Question: I'm currently learning WPF, DataContexts & DataBinding. My goal is to have a Taskbar task (using NotifyIconWpf) that has a continuous thread running the background to monitor a network.
I've managed to get a UI element (shown in screenshot) bound to the ProgramClock class, but it does not update when the ProgramClock changes, most likely because something in the INotifyPropertyChanged parameters are wrong.
The closest similar problem I've found is <URL> however I haven't been able to figure out what to change the DataPath in the XAML, or how to make INotifyPropertyChanged work properly.

'''
public class ProgramClock : INotifyPropertyChanged
{
private DateTime _myTime;
public event PropertyChangedEventHandler PropertyChanged;
private ClockController clockController;
public ProgramClock()
{
this._myTime = DateTime.Now;
clockController = new ClockController();
MessageBox.Show("created new clock");
}
public DateTime MyTime
{
get
{
return this._myTime;
}
set
{
if (_myTime == value) return;
_myTime = value;
//System.Windows.Forms.MessageBox.Show(PropertyChanged.ToString());
if (PropertyChanged != null)
PropertyChanged(this, new PropertyChangedEventArgs(_myTime.ToString()));
}
}
public string MyTimeString
{
get { return this._myTime.ToString(); }
}
public void UpdateTime()
{
this.MyTime = DateTime.Now;
}
}
'''
'''
public partial class InfoBubble : System.Windows.Controls.UserControl
{
public InfoBubble()
{
InitializeComponent();
this.DataContext = App.ClockBindingContainer;
}
}
'''
'''
<UserControl x:Class="FileWatcher.Controls.InfoBubble"
xmlns="http://schemas.microsoft.com/winfx/2006/xaml/presentation"
xmlns:x="http://schemas.microsoft.com/winfx/2006/xaml"
xmlns:mc="http://schemas.openxmlformats.org/markup-compatibility/2006"
xmlns:d="http://schemas.microsoft.com/expression/blend/2008">
<Border
Background="White"
BorderBrush="Orange"
BorderThickness="2"
CornerRadius="4"
Opacity="1"
Width="160"
Height="40">
<TextBlock
Text="{Binding Path=MyTimeString}"
HorizontalAlignment="Center"
VerticalAlignment="Center" />
</Border>
</UserControl>
'''
'''
public partial class App : System.Windows.Application
{
private TaskbarIcon tb;
private ResourceDictionary _myResourceDictionary;
public static ProgramClock _programClock = new ProgramClock();
private void Application_Startup(object sender, StartupEventArgs e)
{
NotifIconStarter();
}
public static ProgramClock ClockBindingContainer
{
get { return _programClock; }
}
}
'''
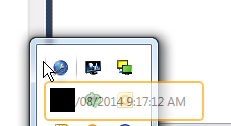
Answer: One problem is in your invocation of the 'PropertyChanged' event. You need to pass the name of the property that is changing to the 'PropertyChangedEventArgs' the new value.
So use:
'''
if (PropertyChanged != null)
PropertyChanged(this, new PropertyChangedEventArgs("MyTime"));
'''
instead of:
'''
if (PropertyChanged != null)
PropertyChanged(this, new PropertyChangedEventArgs(_myTime.ToString()));
'''
However, you are actually binding to another property - 'MyTimeString'.
Ultimately the property you are binding to needs to raise the event.